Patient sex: F
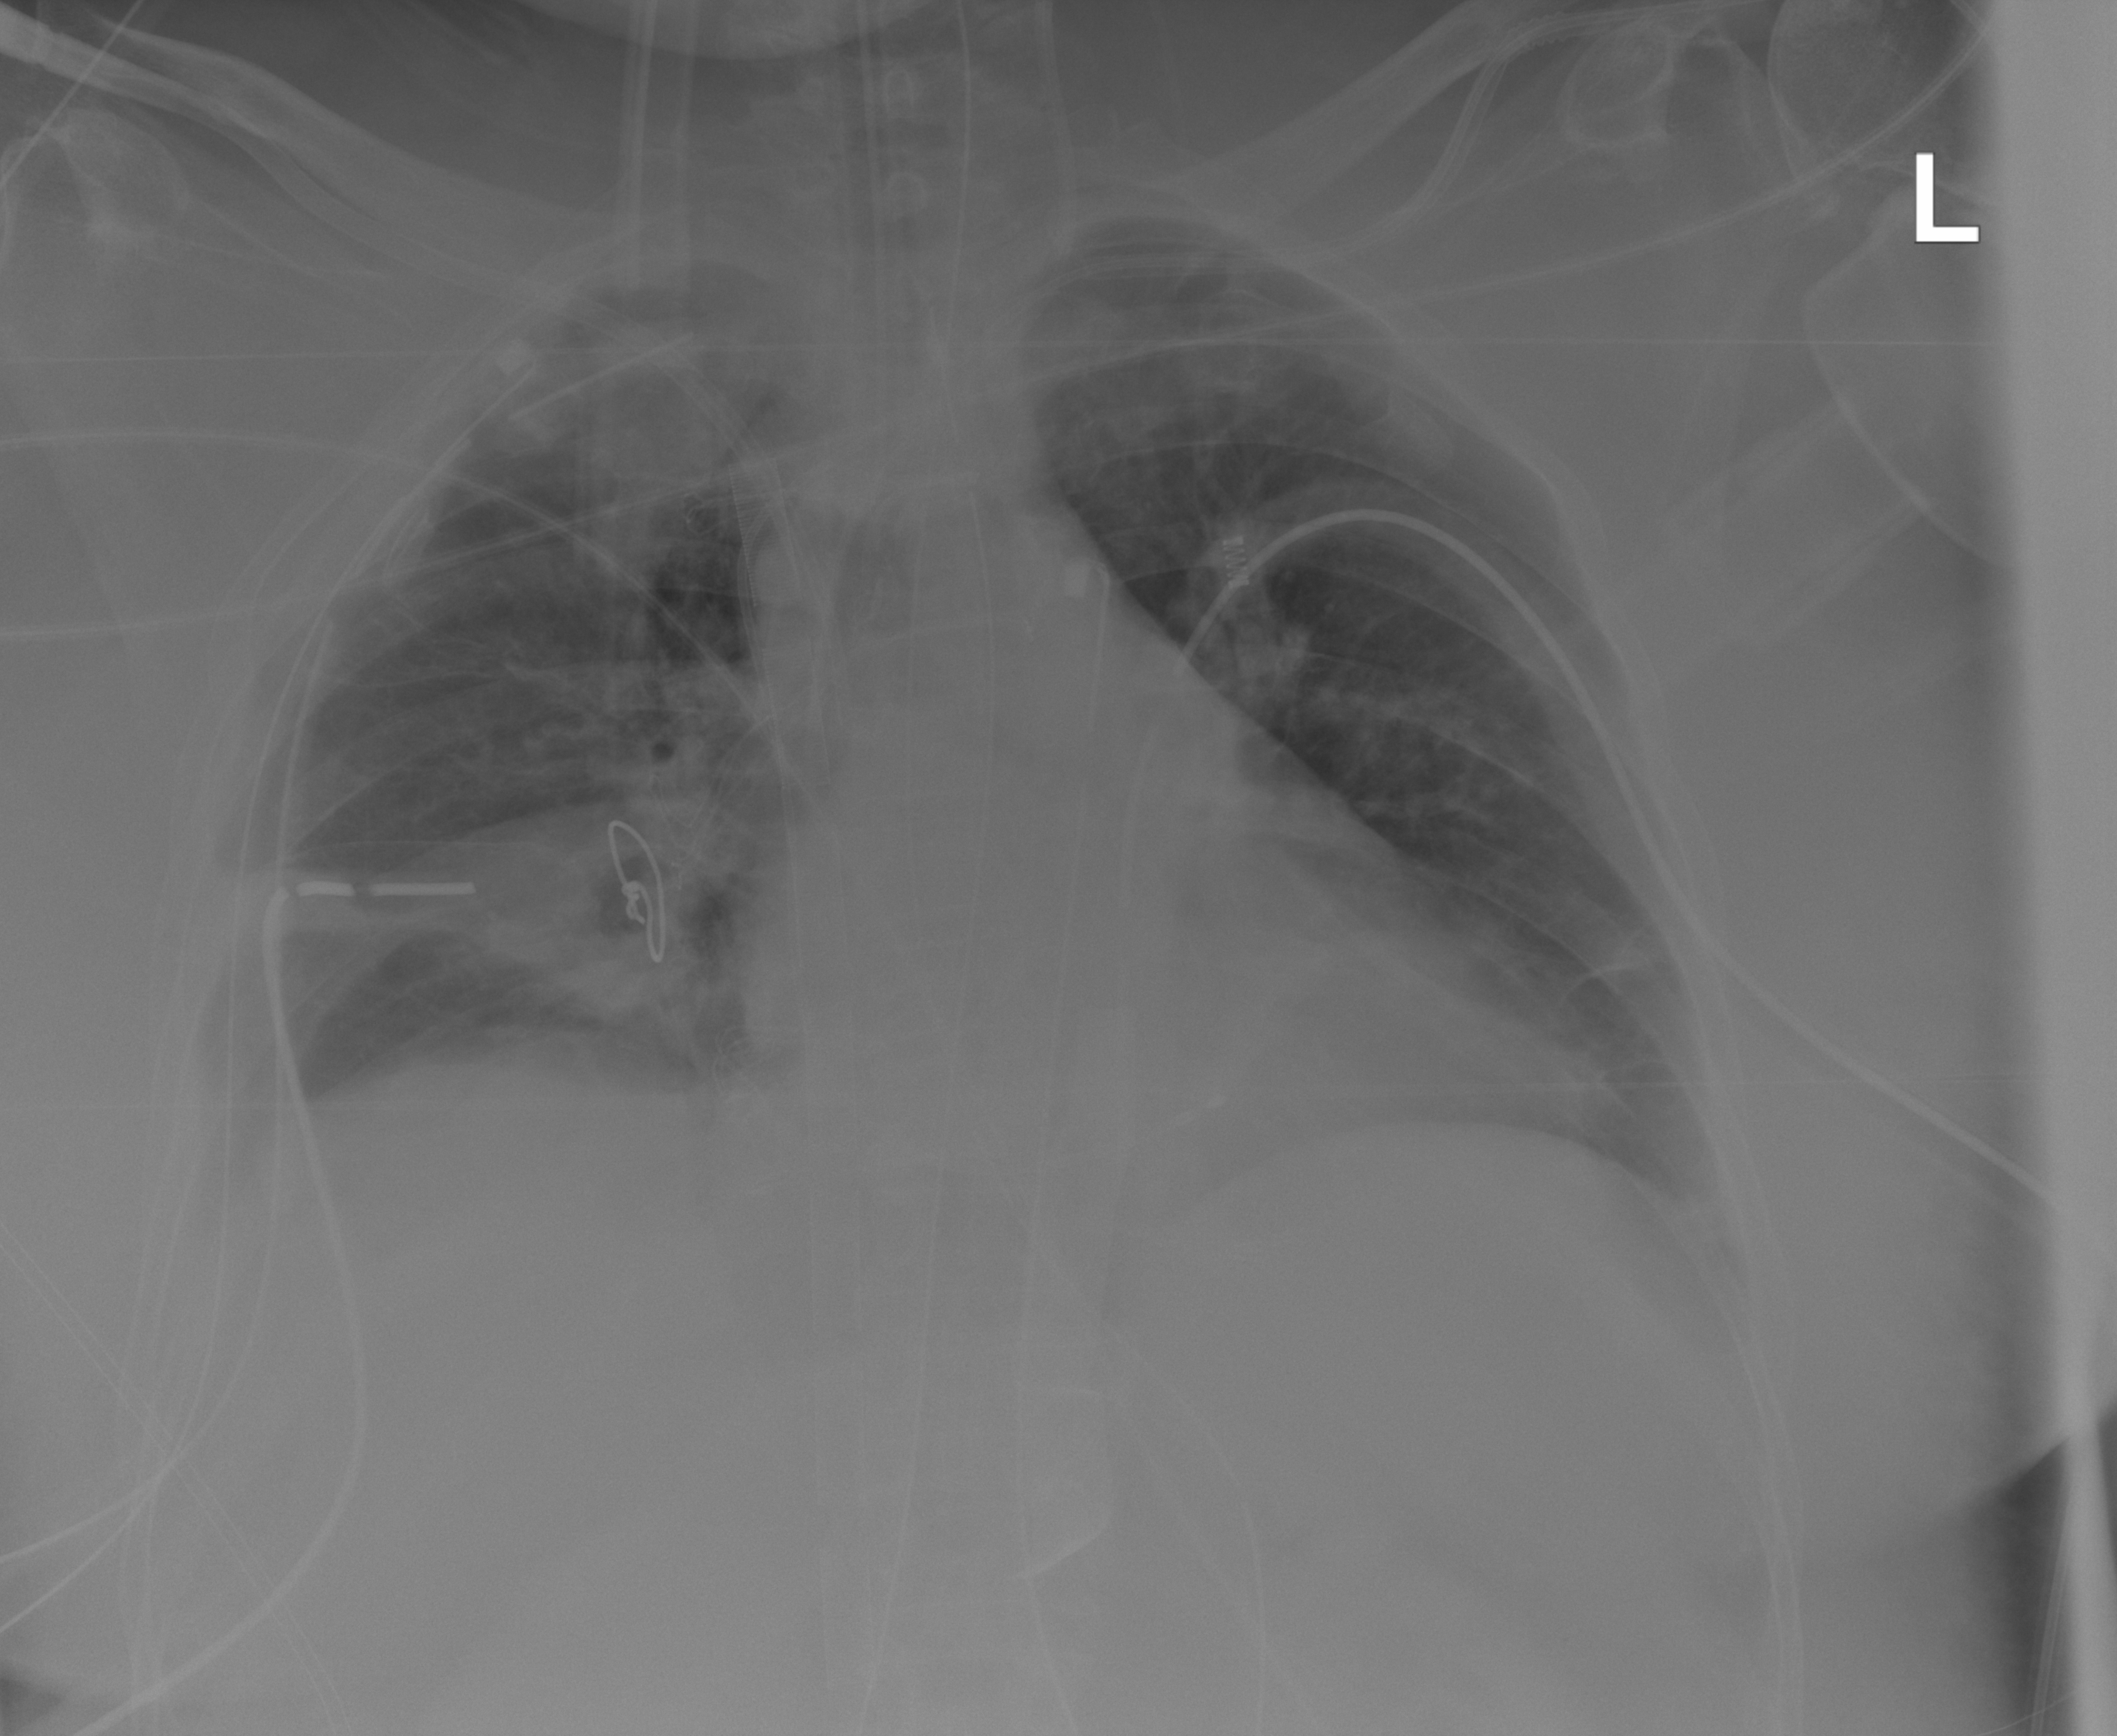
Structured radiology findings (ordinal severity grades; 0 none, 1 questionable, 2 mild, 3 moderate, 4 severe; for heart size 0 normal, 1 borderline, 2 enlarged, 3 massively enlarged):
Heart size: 1
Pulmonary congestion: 0
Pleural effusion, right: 3
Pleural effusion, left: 2
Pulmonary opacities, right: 3
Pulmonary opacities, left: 0
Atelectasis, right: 3
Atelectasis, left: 2